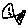
Label: fish